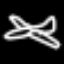
Label: airplane